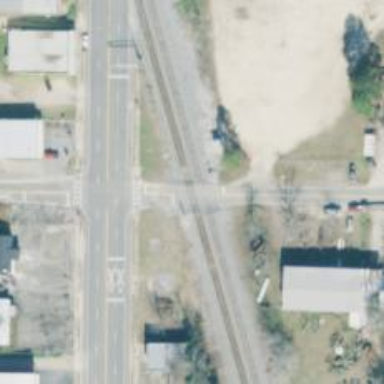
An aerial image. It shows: Level crossing with lights at railway intersection.